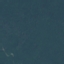
Land use / land cover class: Forest